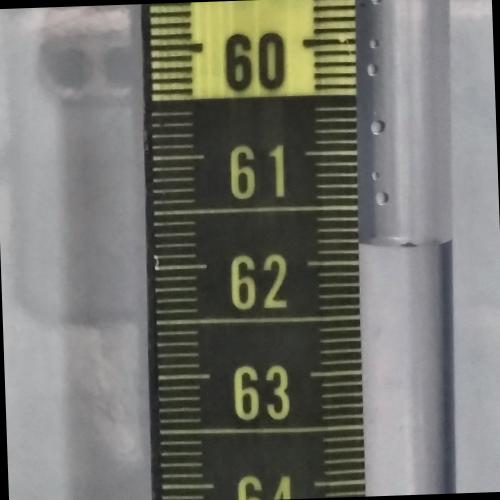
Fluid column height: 61.8 cm